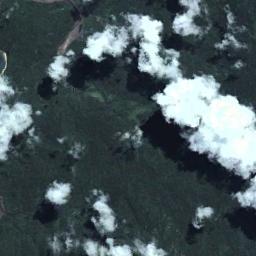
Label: cloud